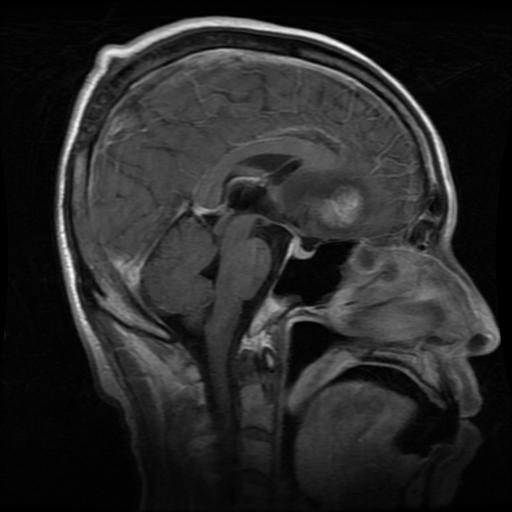
Label: meningioma